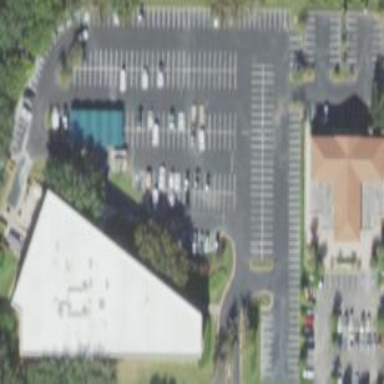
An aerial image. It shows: Parking area.